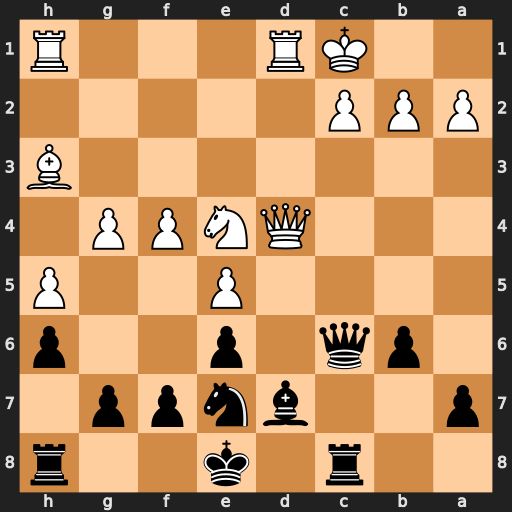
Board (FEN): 2r1k2r/p2bnpp1/1pq1p2p/4P2P/3QNPP1/7B/PPP5/2KR3R
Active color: b
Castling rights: k
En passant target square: -
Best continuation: Qxc2#